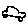
Label: car